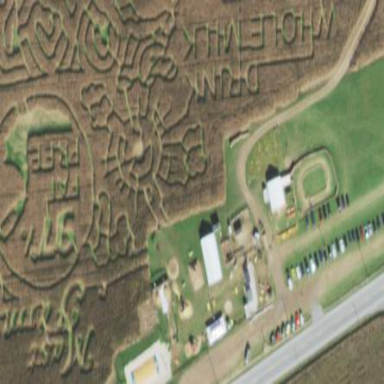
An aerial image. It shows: Maize maze attraction in farmland.